Question: How to print 'DD/MM/YYYY' on 'JDateChooser' field?
'''
JDateChooser jdc=new JDateChooser();
'''
i am using 'JDateChooser' for selecting date, But i also want to facilitate type date in 'DD/MM/YYYY' format.

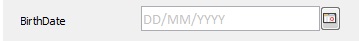
Answer: The api has a method setDateFormatString
<URL>